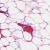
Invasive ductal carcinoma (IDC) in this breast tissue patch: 0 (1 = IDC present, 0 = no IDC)